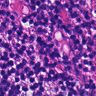
Metastatic tissue present: no